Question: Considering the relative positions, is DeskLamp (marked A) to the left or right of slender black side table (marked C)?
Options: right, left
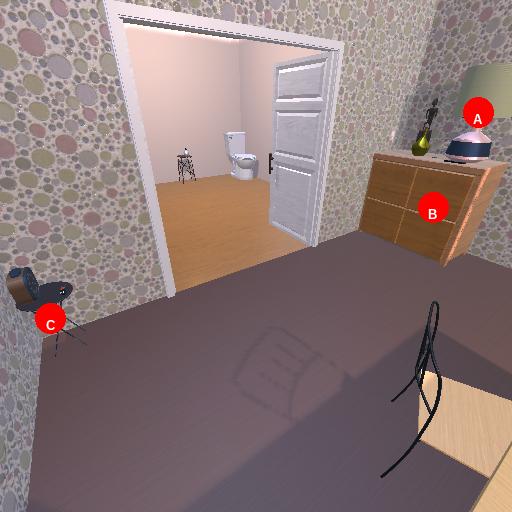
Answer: right